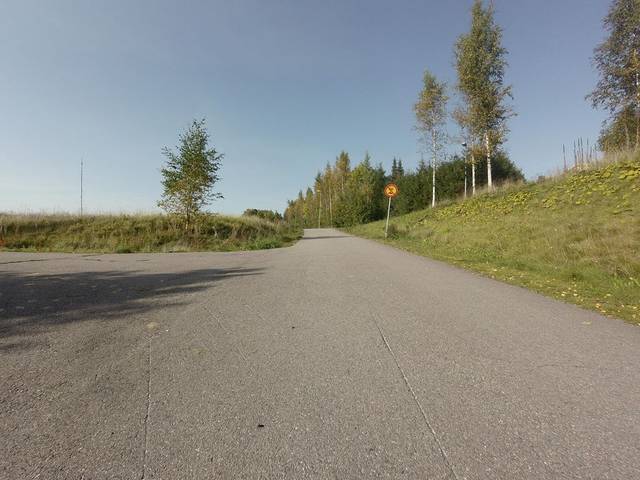
Region: Finland
Coordinates: 60.176, 24.667